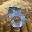
Label: 5